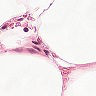
Metastatic tissue present: no